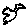
Label: bird